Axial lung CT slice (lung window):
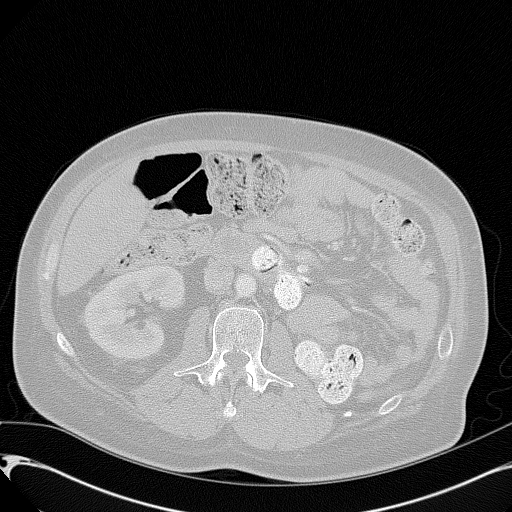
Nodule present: no